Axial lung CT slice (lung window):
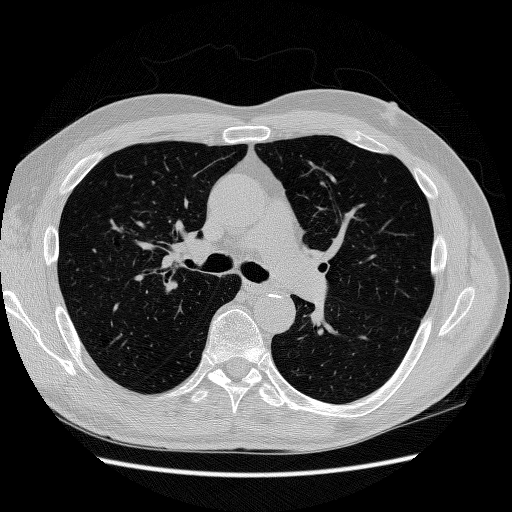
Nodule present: no